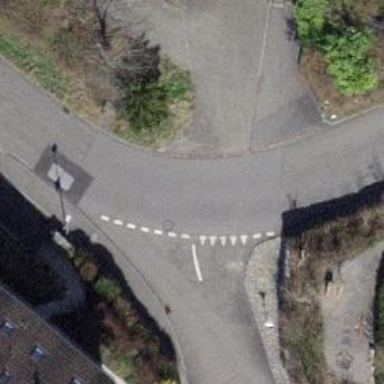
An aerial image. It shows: Road with "give way" sign.